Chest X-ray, PA view. Patient: 45 years old, sex M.
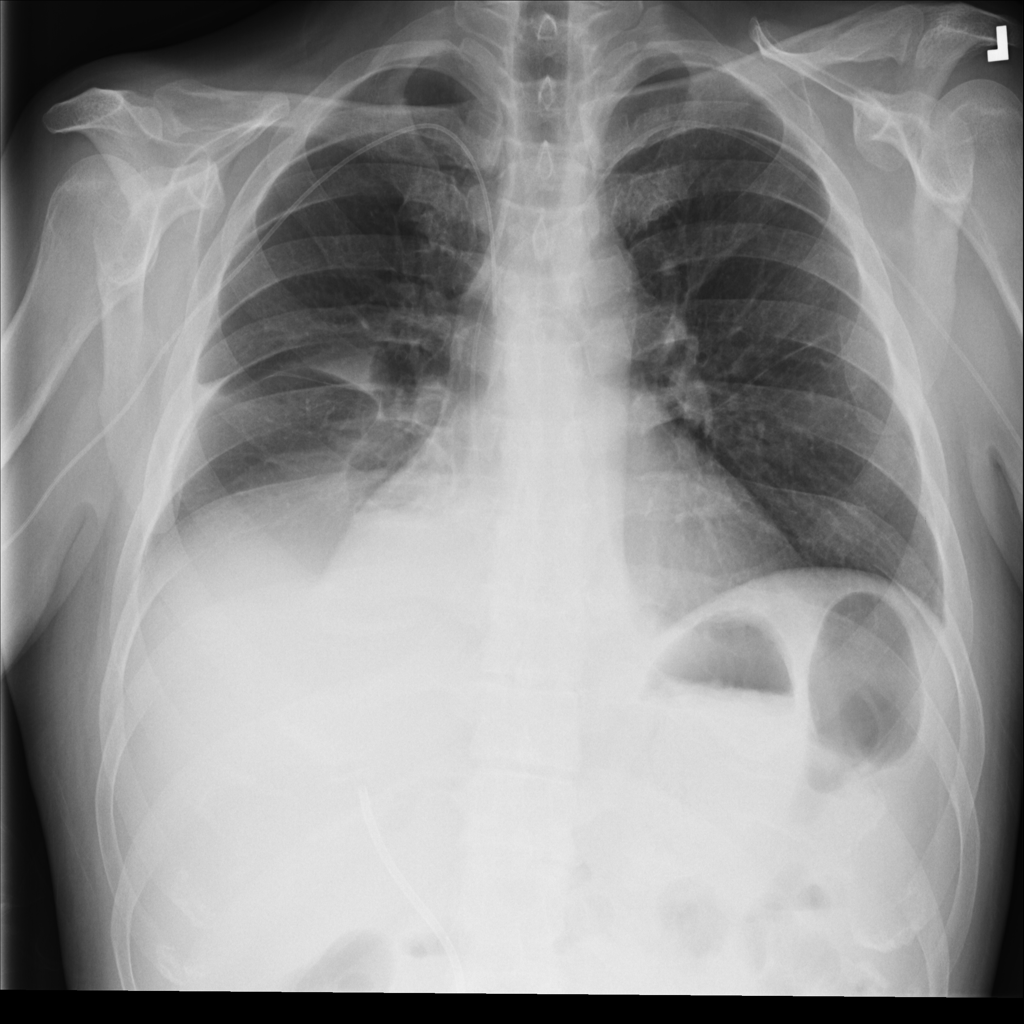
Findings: Effusion